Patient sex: M
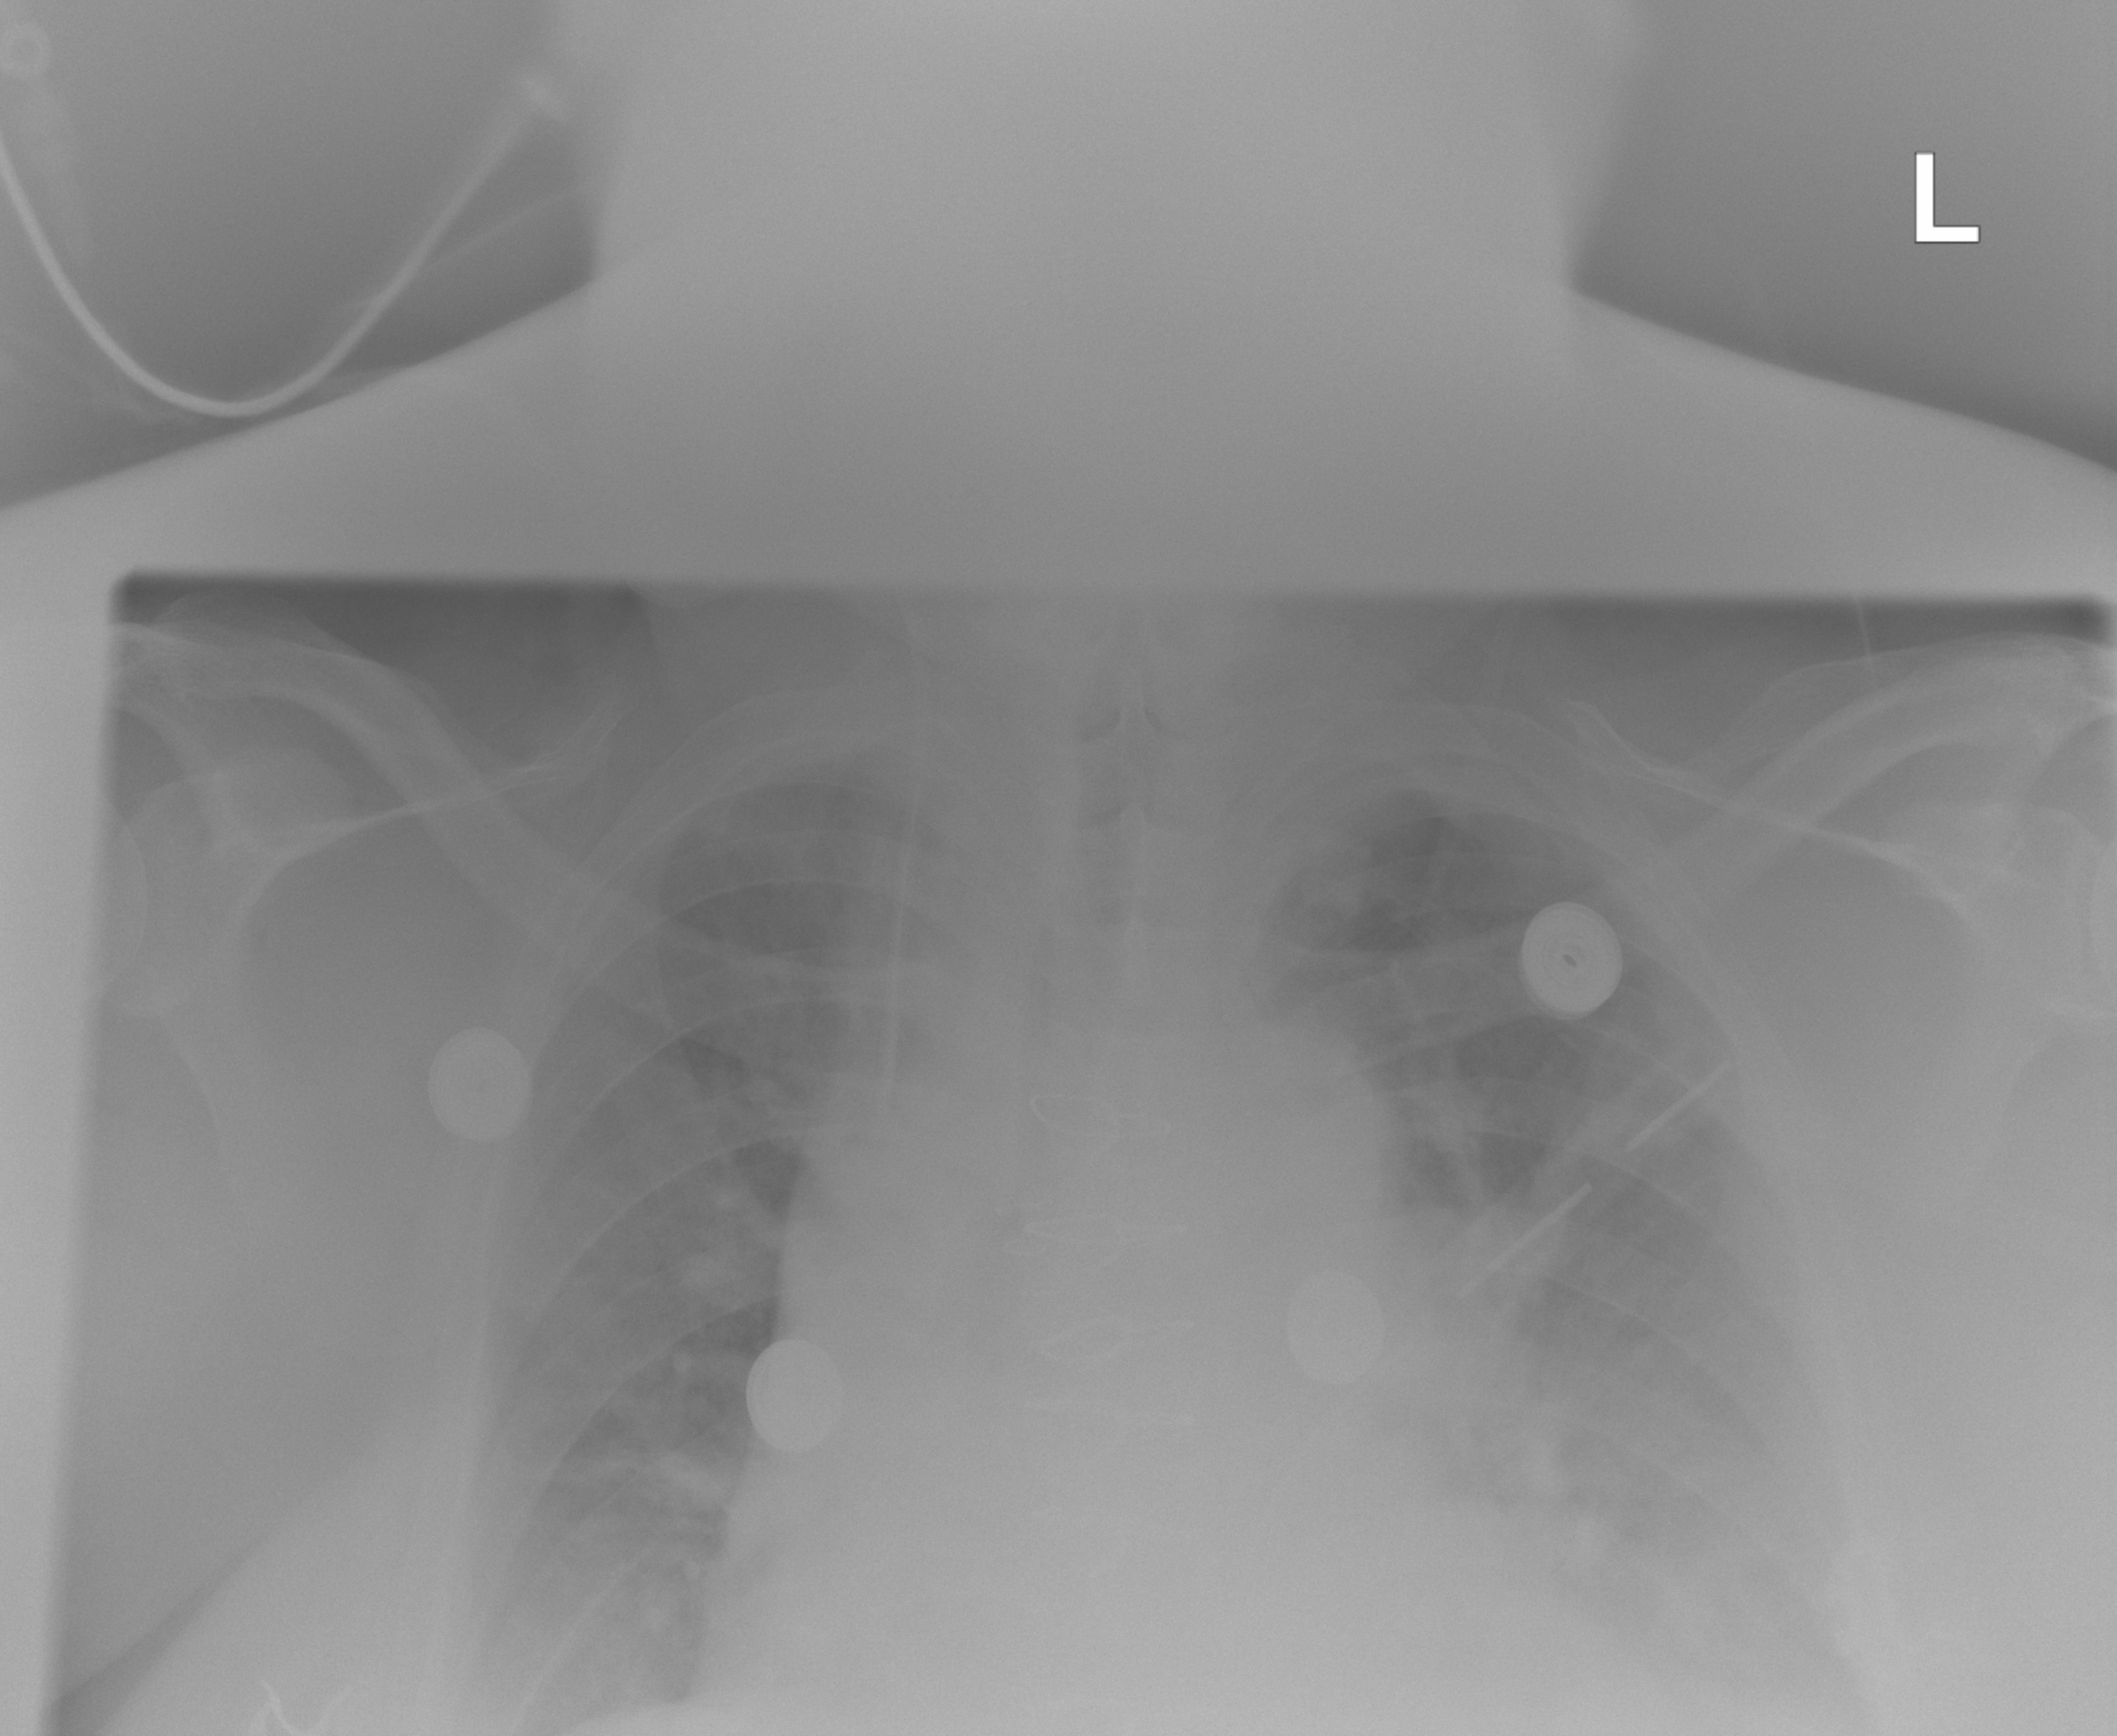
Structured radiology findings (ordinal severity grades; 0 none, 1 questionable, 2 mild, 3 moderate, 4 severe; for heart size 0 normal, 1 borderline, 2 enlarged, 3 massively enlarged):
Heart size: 2
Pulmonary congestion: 2
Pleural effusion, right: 0
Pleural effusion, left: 2
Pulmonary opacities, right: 0
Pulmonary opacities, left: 0
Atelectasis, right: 2
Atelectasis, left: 2